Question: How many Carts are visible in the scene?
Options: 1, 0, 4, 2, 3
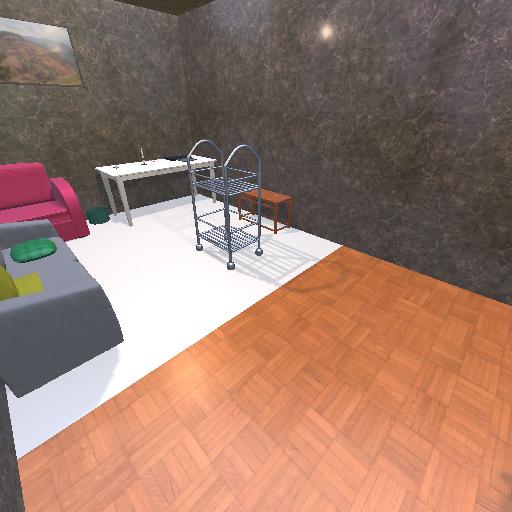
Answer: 1